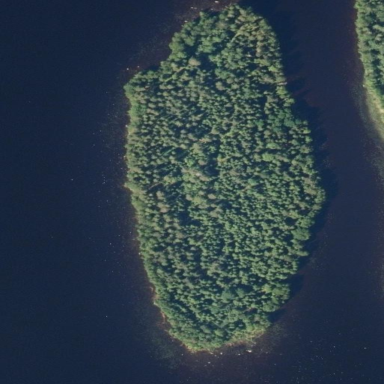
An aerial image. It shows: Island.